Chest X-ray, AP view. Patient: 42 years old, sex M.
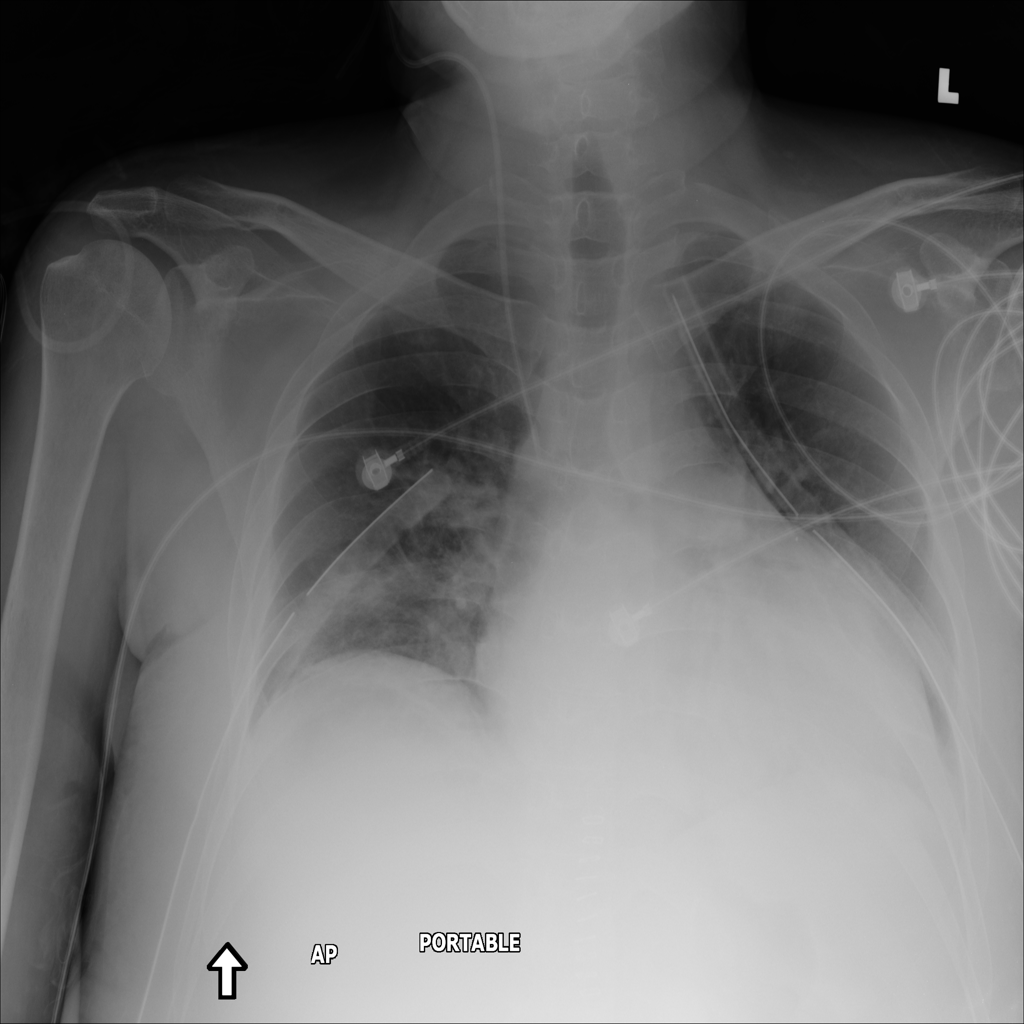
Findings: No Finding